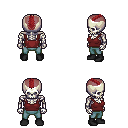
a pixel art fantasy rpg character, male body template, skeleton, maroon pirate shirt, teal pants, brunette short mohawk hairstyle, black shoes, four views (front, back, left, right), 2x2 character sprite sheet, small pixel art, hard edges, no anti-aliasing